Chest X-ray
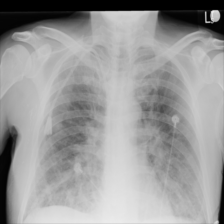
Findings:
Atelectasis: negative
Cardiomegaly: negative
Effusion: negative
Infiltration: negative
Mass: negative
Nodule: negative
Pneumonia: negative
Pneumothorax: negative
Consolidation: negative
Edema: negative
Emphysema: negative
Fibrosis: negative
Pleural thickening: negative
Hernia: negative